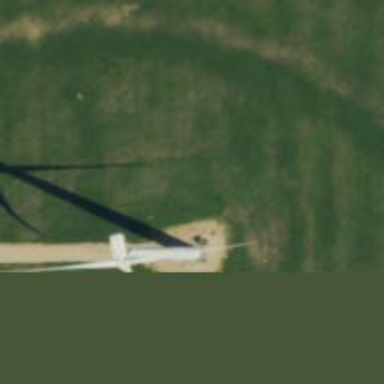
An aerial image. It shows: Wind generator using wind turbines of horizontal axis.